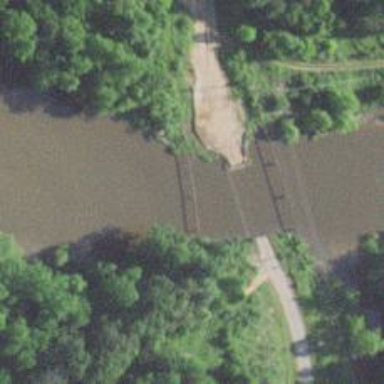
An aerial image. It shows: Bridge supported by pillars.